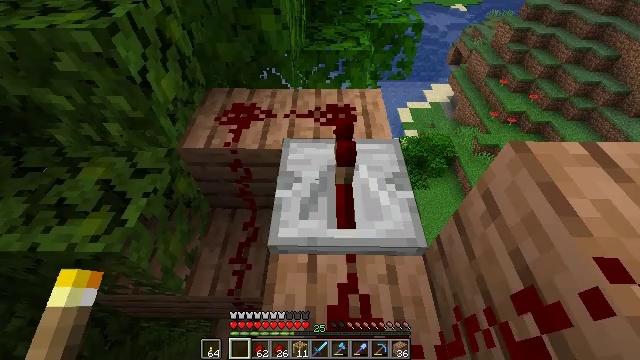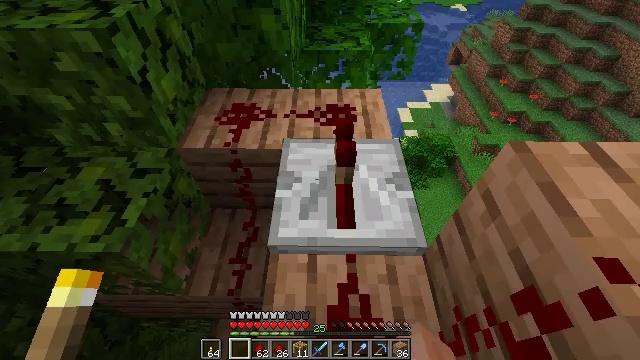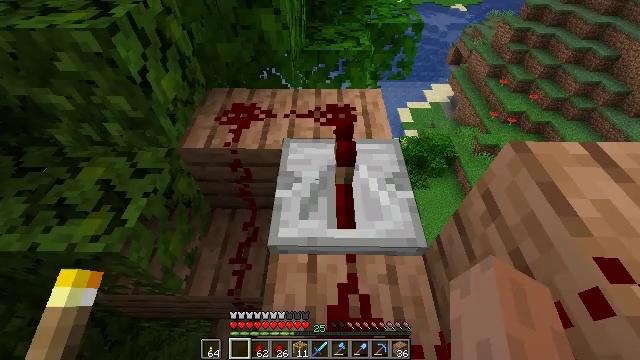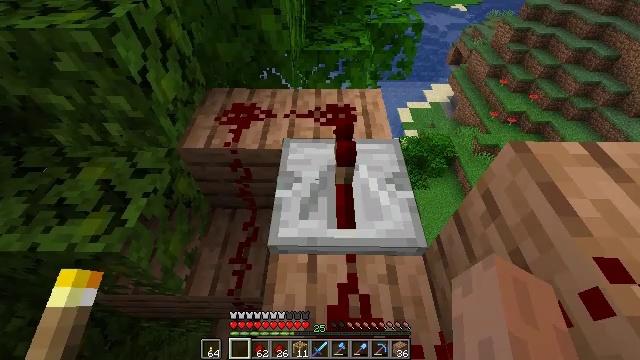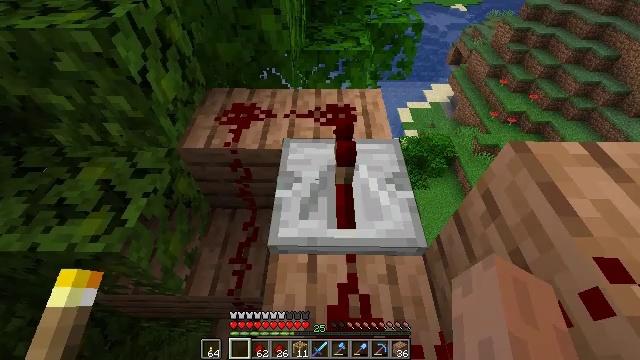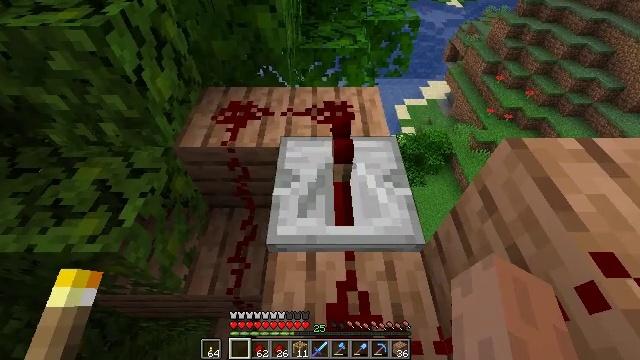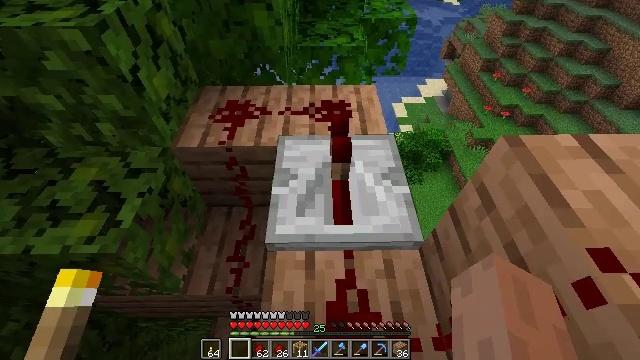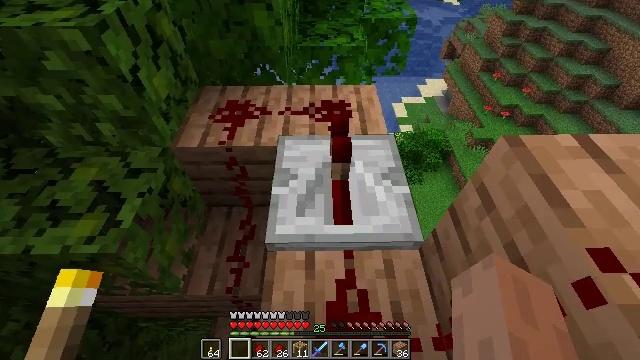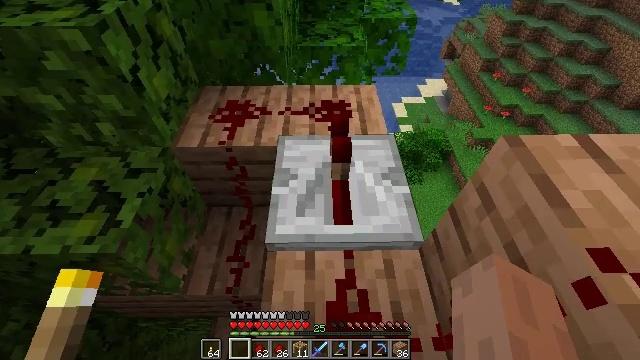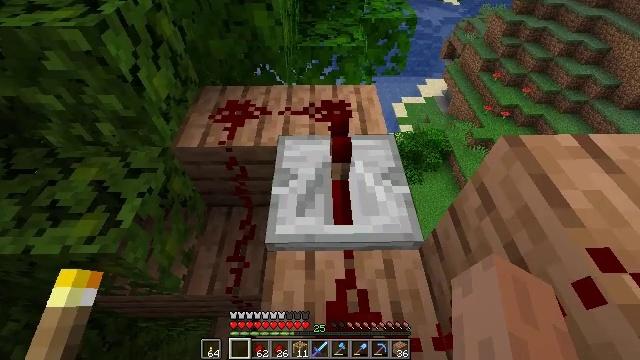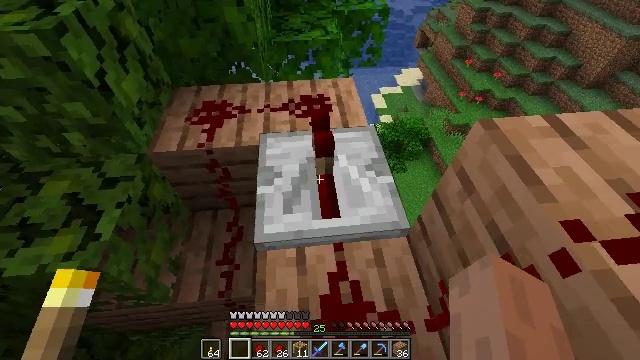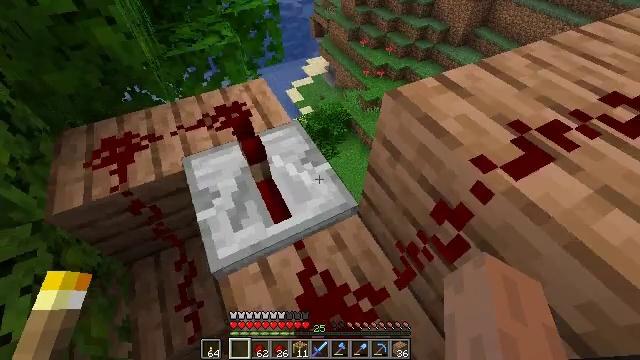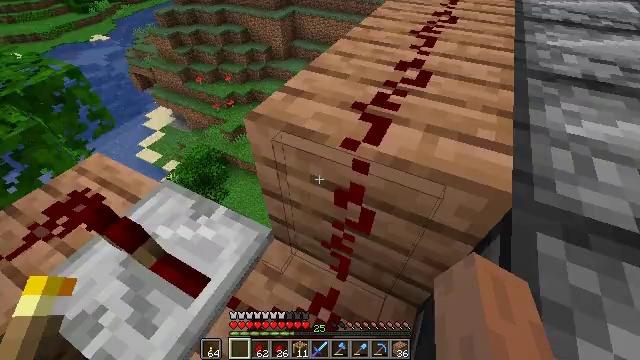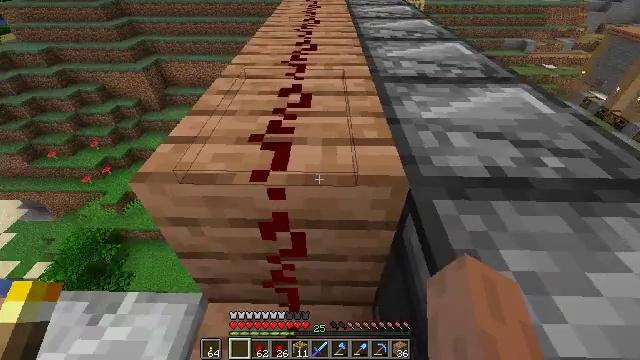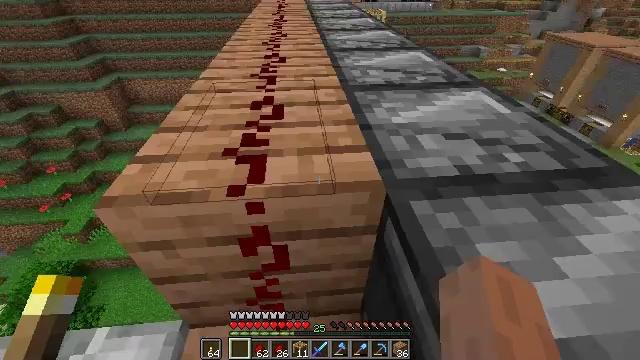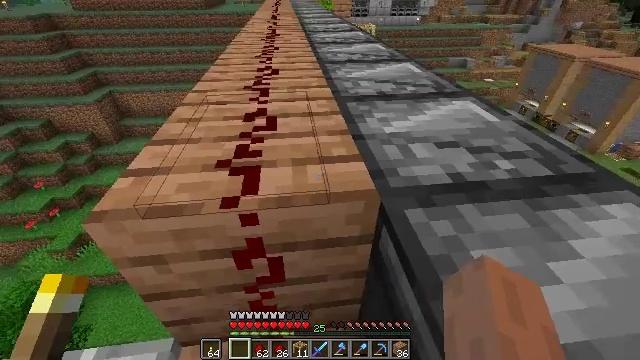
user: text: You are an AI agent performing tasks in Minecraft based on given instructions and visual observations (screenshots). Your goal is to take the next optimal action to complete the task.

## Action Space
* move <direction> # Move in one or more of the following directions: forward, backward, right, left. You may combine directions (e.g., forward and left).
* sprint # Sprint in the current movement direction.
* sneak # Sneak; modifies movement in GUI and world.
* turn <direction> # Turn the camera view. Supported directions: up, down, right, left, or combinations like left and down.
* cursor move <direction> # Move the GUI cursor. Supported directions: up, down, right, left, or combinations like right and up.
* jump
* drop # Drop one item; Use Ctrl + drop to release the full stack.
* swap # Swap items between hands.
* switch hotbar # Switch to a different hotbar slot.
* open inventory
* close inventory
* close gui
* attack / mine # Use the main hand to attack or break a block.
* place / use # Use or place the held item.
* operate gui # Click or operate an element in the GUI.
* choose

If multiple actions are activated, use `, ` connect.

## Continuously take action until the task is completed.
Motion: motion action
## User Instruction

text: Collect some bamboo.
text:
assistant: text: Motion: no_op
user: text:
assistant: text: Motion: no_op
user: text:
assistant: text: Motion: no_op
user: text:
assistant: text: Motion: no_op
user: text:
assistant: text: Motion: no_op
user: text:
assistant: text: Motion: no_op
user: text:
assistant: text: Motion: no_op
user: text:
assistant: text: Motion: no_op
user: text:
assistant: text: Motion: no_op
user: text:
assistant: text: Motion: turn right and down
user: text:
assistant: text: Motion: turn right
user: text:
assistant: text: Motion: turn right and up
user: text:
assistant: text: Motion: turn right and up
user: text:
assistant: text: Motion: turn right and up
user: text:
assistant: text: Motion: turn right and up
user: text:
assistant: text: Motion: no_op
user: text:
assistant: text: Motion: no_op
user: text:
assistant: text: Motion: move forward
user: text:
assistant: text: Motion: move forward, jump
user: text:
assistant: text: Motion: move forward, jump
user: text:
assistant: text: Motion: move forward, jump
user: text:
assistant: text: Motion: move forward, jump
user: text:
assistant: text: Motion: move forward, turn right, jump
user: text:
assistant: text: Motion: move forward, turn right and down
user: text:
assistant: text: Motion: move forward, turn right
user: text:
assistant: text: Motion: turn right
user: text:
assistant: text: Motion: no_op
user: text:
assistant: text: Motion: no_op
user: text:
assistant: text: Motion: no_op
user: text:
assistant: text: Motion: move forward, turn left and up